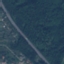
Land use / land cover class: Highway